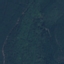
Land use / land cover: Forest